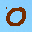
Label: 0